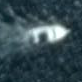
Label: Civil_yacht